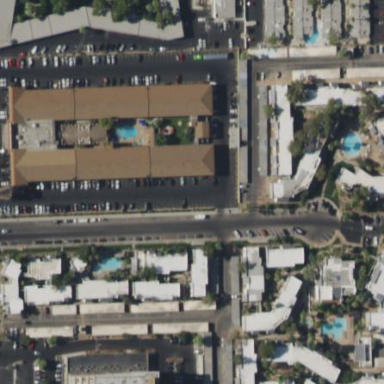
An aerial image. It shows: Hotel.